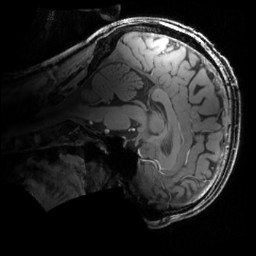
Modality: MP2RAGE
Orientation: sagittal
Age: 29
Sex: male
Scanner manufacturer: siemens
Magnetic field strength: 6.98 T
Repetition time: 6 s
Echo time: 0.00283 s